Question: I am trying to insert images into my Pdf. I am retrieving the image from my db with the url. It is not using the right path to the document. the exception shows that it is looking for the image at
> C:\MeasurementPictures\Kelly-Word-Front-3-24-2015-4-37-AM.jpg
the actual physical path to the images is
> C:\Development\FitFactor\FitFactor\MeasurementPictures\Kelly-Word-Front-3-24-2015-4-37-AM.jpg

'''
XImage image = XImage.FromFile(model.FrontPicture.PictureUrl);
gfx.DrawImage(image, 20, 100, 250, 140);
'''
Code to Save Picture URL
'''
string root = HttpContext.Current.Server.MapPath("~/MeasurementPictures/");
string vPath = root.Replace(@"C:\Development\FitFactor\FitFactor", "~").Replace("\", "/").Replace("~/", "/");
string fileName = String.Format("{0}-{1}-{2}{3}", clientName, model.PictureType, dt, clientExtension);
string combination = Path.Combine(vPath, fileName);
model.PictureUrl = combination;
string physicalPath = HttpContext.Current.Server.MapPath("/MeasurementPictures");
string relativePath = Path.Combine(physicalPath, fileName).Replace("\", "/");
'''
Would I use something like this?
'''
string root = HttpContext.Current.Server.MapPath("~/MeasurementPictures/");
string vPath = root.Replace(@"C:\Development\FitFactor\FitFactor", "~").Replace("\", "/").Replace("~/", "/");
string relativePath = Path.Combine(vPath, model.FrontPicture.PictureUrl).Replace("\", "/");
XImage image = XImage.FromFile(relativePath);
gfx.DrawImage(image, 20, 100, 250, 140);
'''
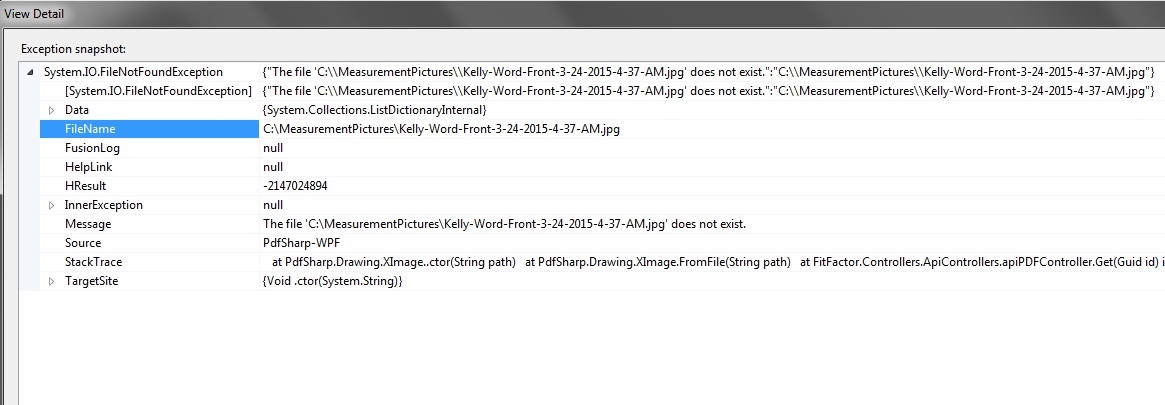
Answer: '''
string filePath = model.FrontPicture.PictureUrl.Replace("C:", " ");
string completeFilePath = HttpContext.Current.Server.MapPath(filePath);
XImage image = XImage.FromFile(Path.Combine(completeFilePath));
gfx.DrawImage(image, 20, 100, 250, 140);
'''
Here is the winning combination